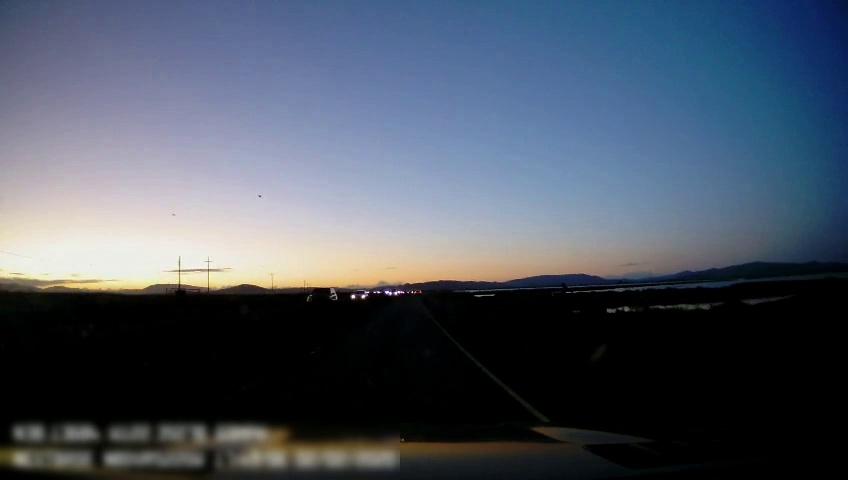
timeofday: Dusk/Dawn/Twilight
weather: Sunny
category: Drivable Space
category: Vehicles | SUV
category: Vehicles | Car
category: Lanes | Current Lane
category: Lanes | Alternate Lane